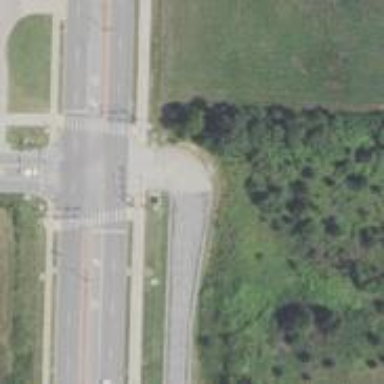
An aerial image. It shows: Cycleway with asphalt surface and zebra crossing.